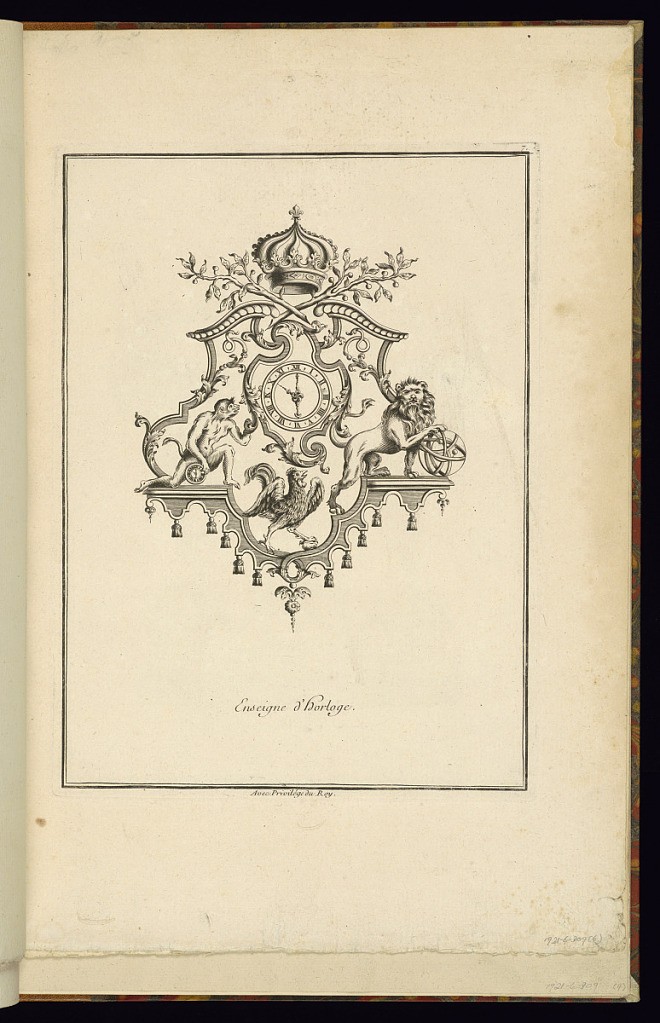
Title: Enseigne d’horloge
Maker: Jacques Valentin Fontaine, French, active 1740 – 1760
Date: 1742–55
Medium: Etching and engraving on laid paper
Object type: Print
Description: Design for a clock sign with rococo motifs, featuring strapwork, tassels, scrolling acanthus leaves, fleurons, gadrooning, a monkey, lion, cockerel, and topped with a crown and foliate branches. In the center a clock face with roman numerals and a rosette center holding the clock hands. The plate is numbered and signed.